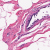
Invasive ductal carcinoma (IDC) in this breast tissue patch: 0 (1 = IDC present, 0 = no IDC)